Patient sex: M
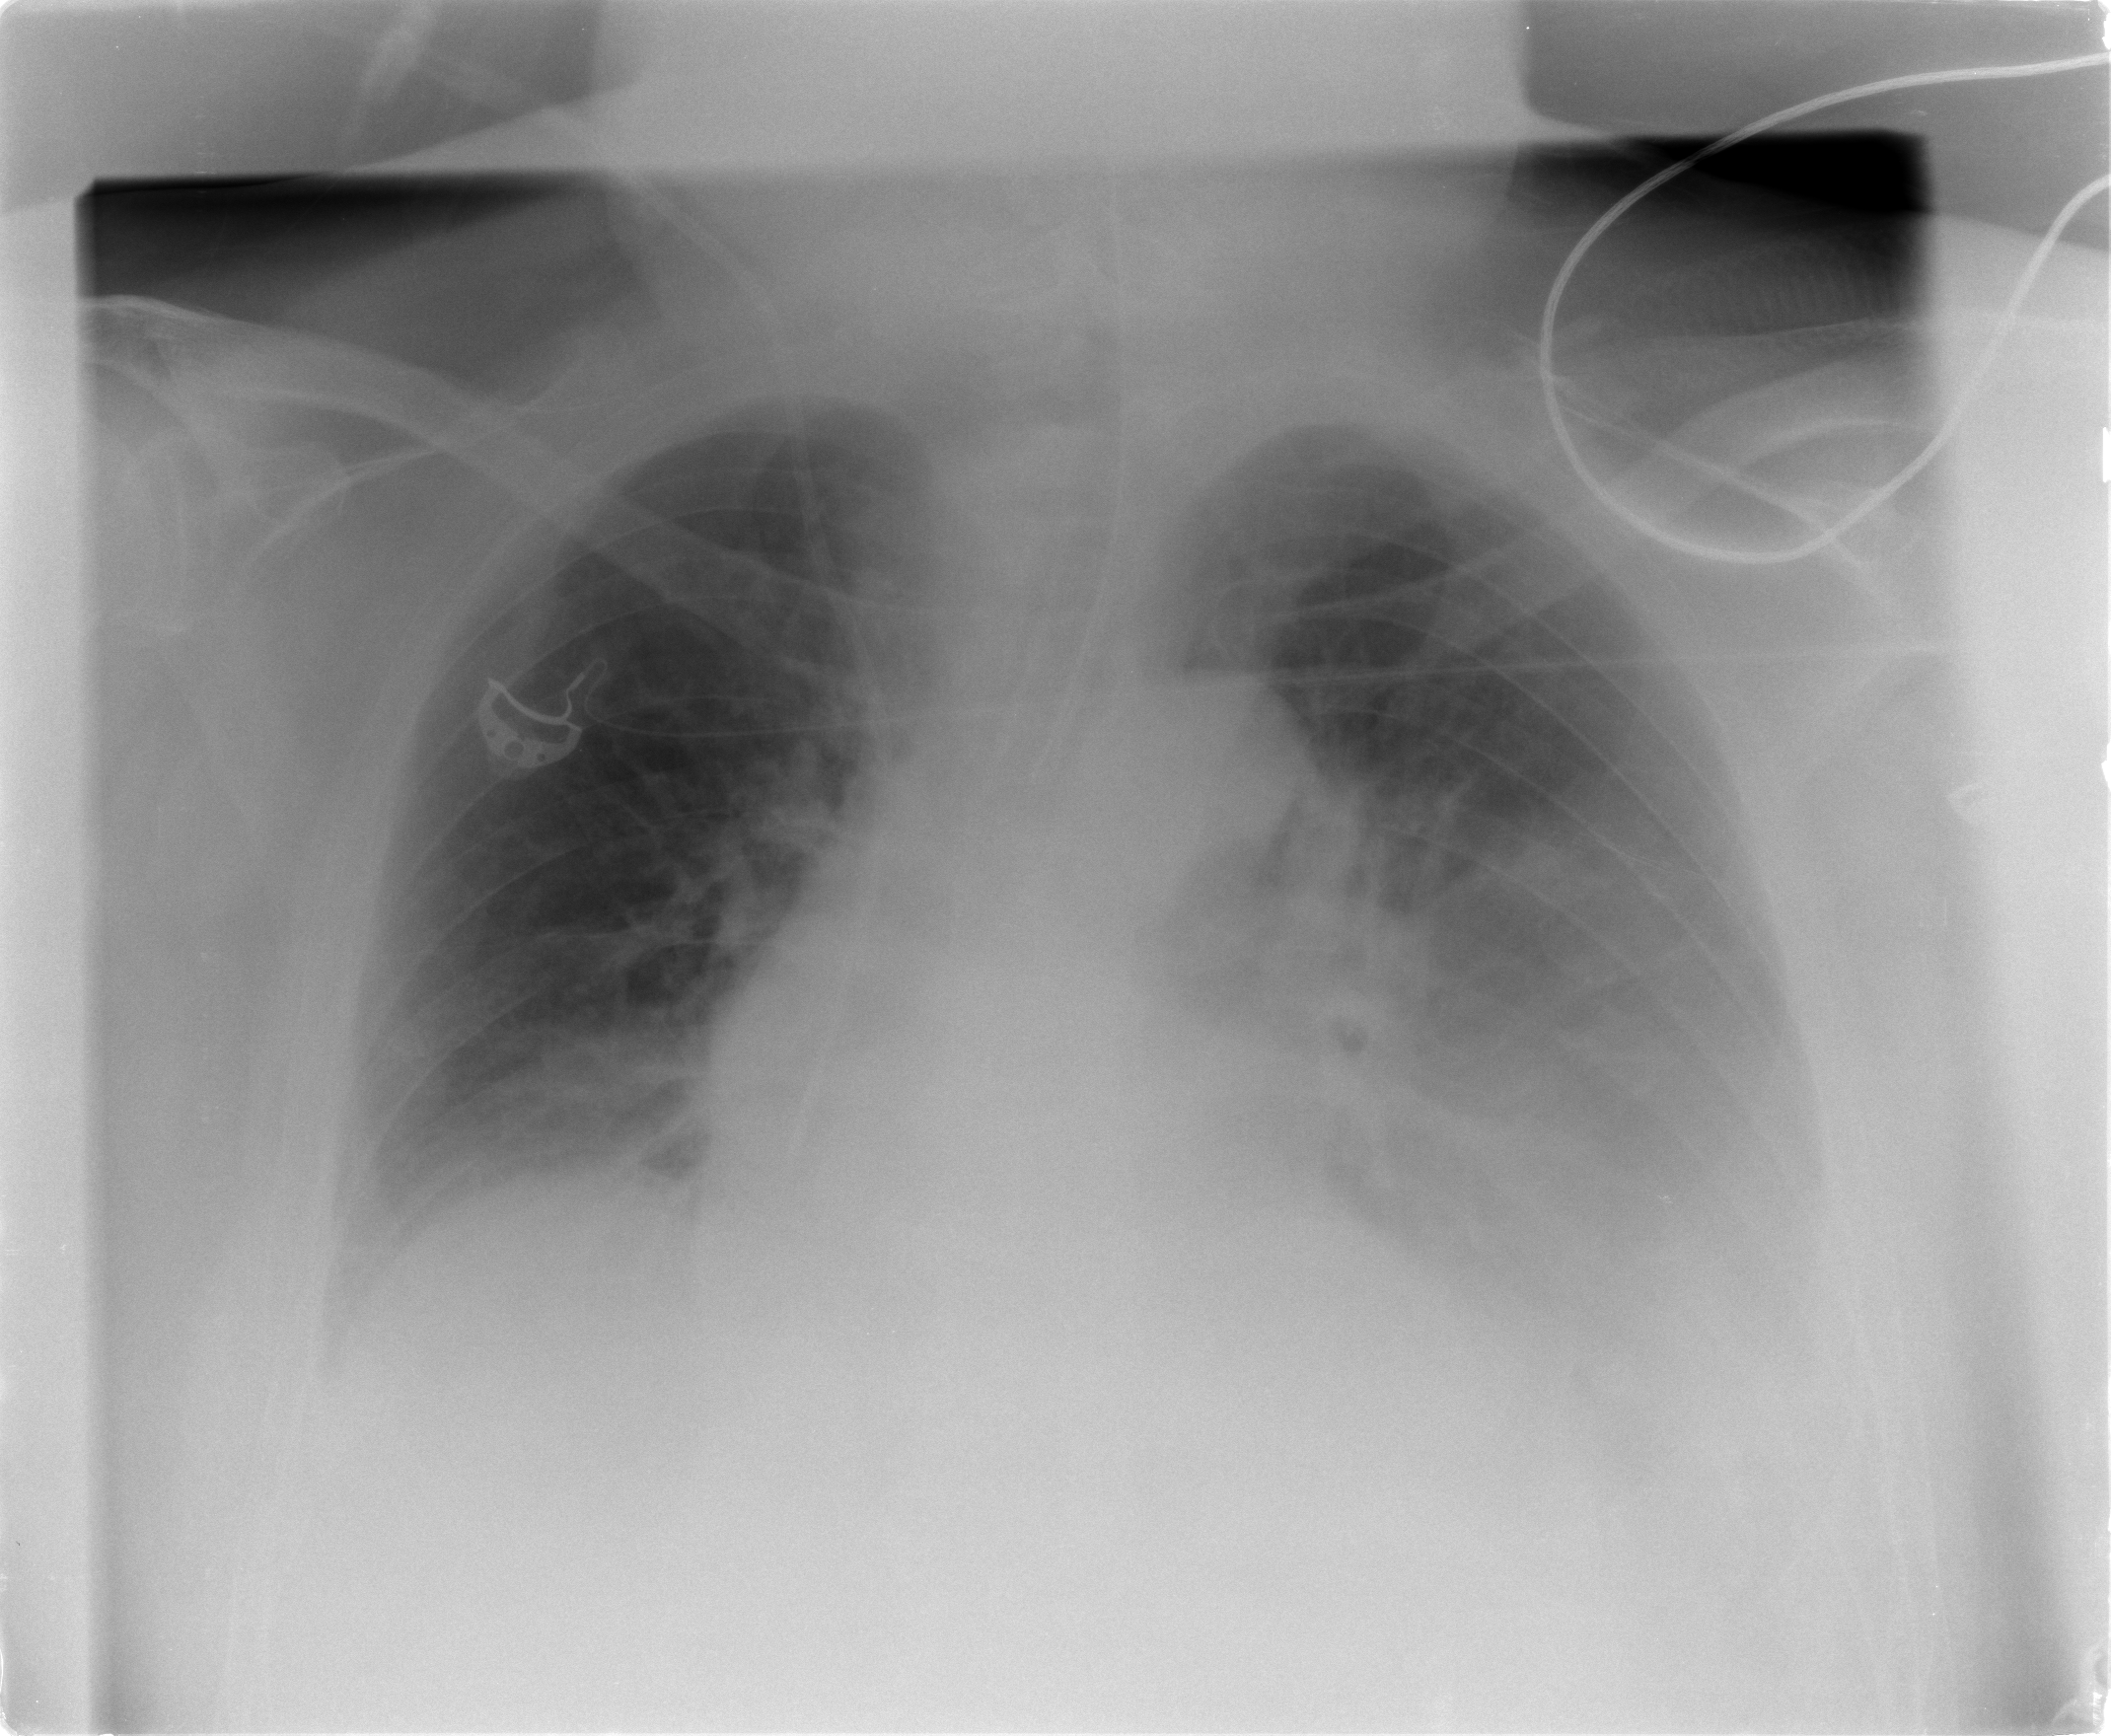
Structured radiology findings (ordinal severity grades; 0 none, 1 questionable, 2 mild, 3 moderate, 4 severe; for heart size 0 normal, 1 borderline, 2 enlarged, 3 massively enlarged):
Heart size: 2
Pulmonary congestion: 0
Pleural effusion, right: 1
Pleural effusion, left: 0
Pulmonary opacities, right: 0
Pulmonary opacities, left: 0
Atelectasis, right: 2
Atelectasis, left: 0